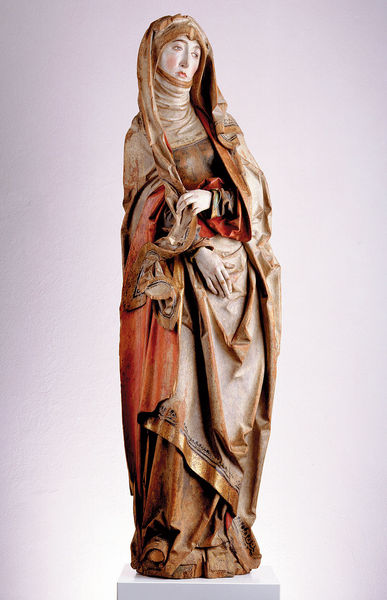
Titel: Trauernde Maria
Künstler: Tilman Riemenschneider
Institution: Würzburg, Mainfränkisches Museum
Schlagwörter: blau, hand, umhang, weiß, busen, finger, frau, holz, mund, nase, rot, schleier, tuch, beige, haube, arm, augen, falten, gesicht, kragen, sockel, stehen, ärmel, bild, hals, hände, kirche, figur, gewand, gold, kutte, mantel, stehend, borte, gotik, lippen, rosa, rouge, traurig, skulptur, statue, wangen, kopftuch, ornamente, faltenwurf, schwanger, geneigt, foto, antike, glaube, schnitzerei, mittelalter, romanik, heilige, hänge, maria, verhüllt, madonna, holzfigur, römisch, halz, frühgotik, veit stoss, freistehend, elegisch, schöne, gewande